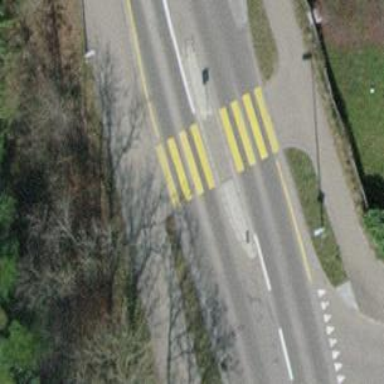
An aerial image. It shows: Uncontrolled road crossing with pedestrian island.